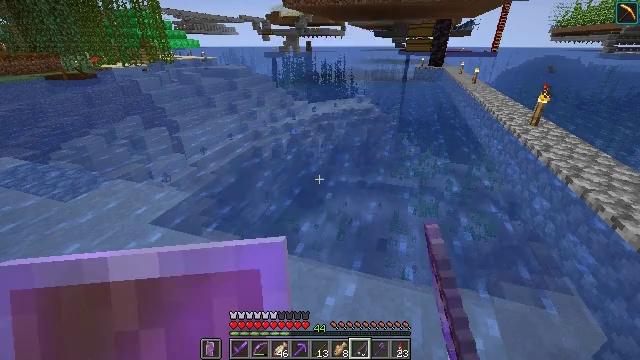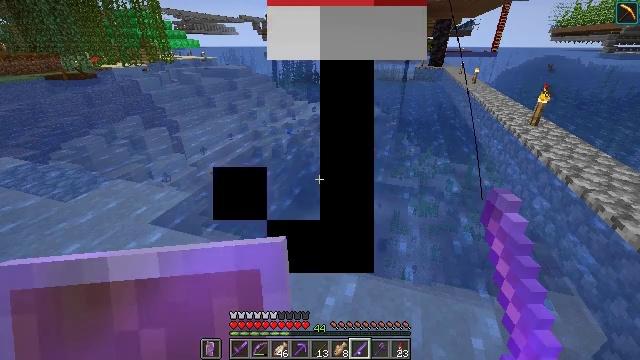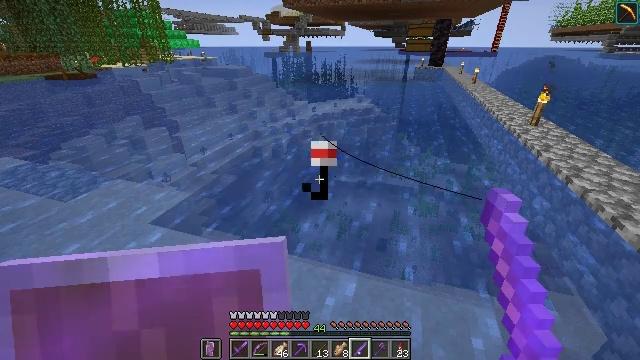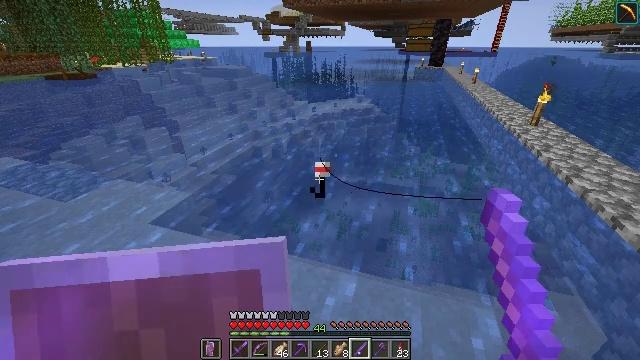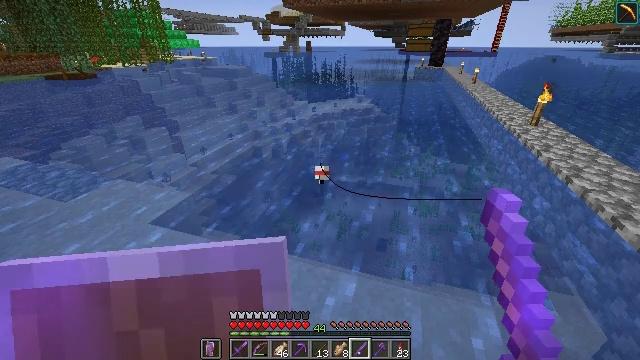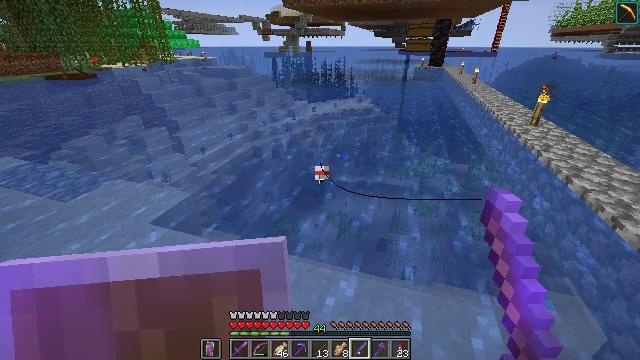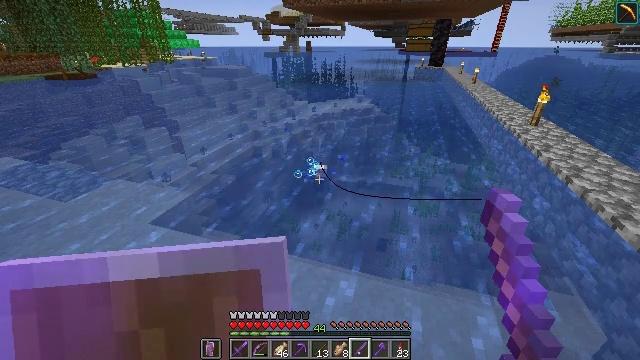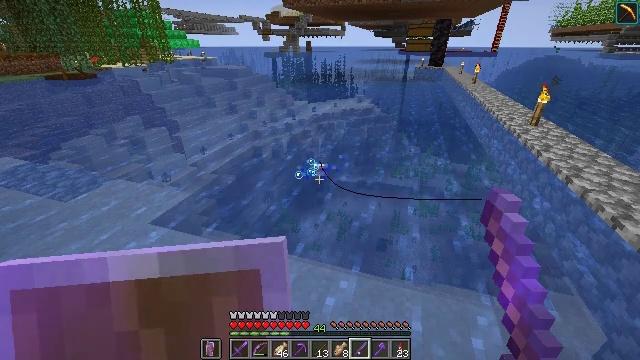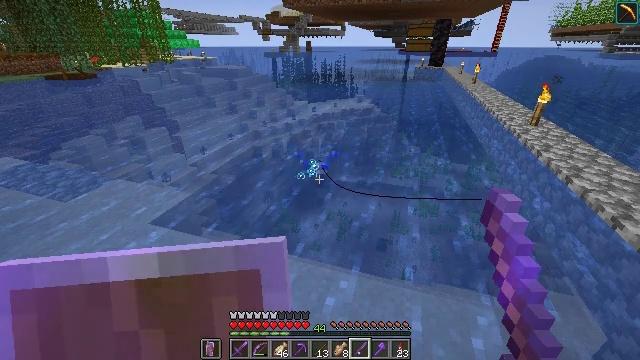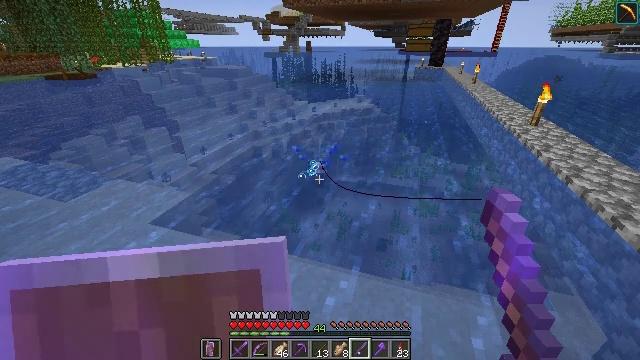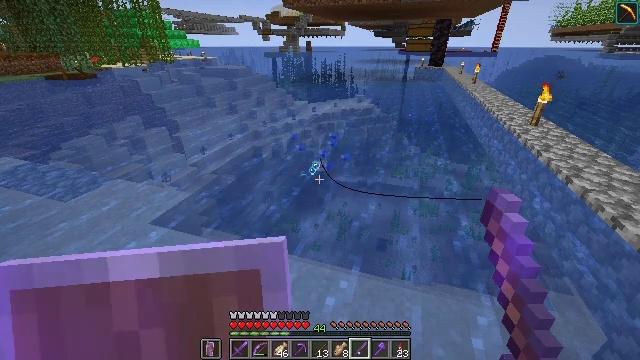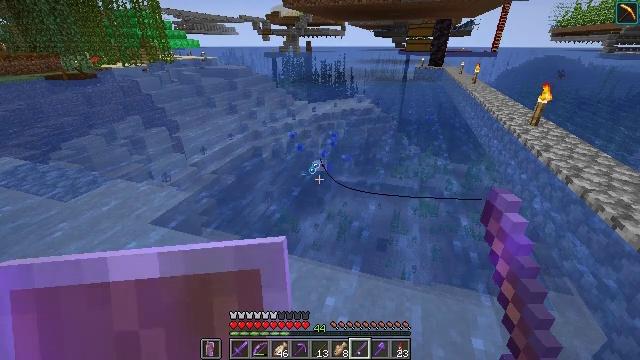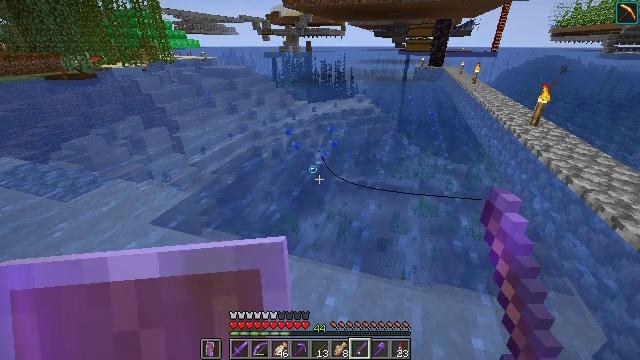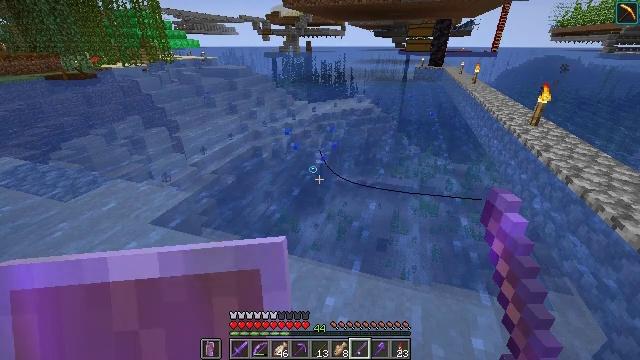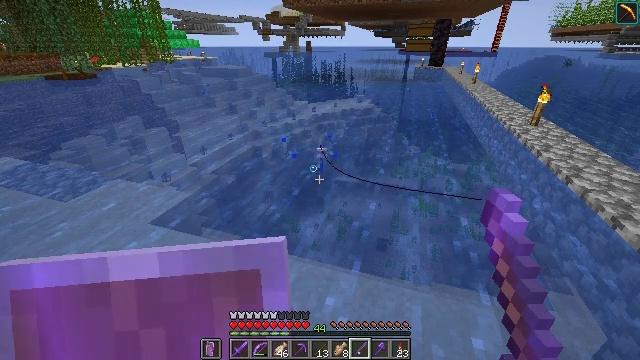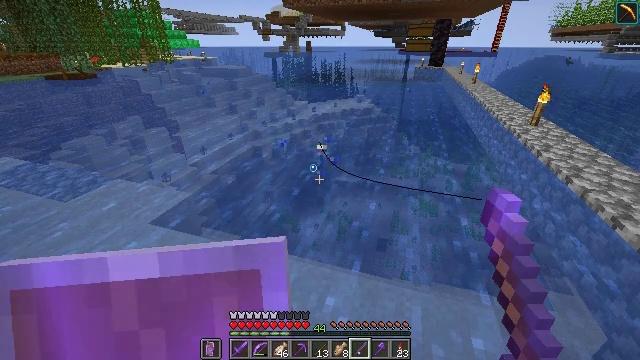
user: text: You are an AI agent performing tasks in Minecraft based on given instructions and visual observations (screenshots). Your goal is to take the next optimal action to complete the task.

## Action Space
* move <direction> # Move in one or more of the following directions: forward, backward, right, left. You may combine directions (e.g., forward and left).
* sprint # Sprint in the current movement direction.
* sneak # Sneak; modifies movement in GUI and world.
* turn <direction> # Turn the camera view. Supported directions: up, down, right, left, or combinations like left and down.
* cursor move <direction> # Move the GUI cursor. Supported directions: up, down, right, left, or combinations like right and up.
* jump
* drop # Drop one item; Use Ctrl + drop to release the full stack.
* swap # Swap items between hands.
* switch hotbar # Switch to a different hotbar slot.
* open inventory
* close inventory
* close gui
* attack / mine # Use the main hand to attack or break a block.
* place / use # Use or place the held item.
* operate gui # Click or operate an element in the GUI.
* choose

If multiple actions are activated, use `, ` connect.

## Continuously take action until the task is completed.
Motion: motion action
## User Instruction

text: craft item soul torch
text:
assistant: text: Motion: no_op
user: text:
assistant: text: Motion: no_op
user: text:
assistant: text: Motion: no_op
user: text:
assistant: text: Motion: no_op
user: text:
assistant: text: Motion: no_op
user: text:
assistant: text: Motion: no_op
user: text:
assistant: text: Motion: no_op
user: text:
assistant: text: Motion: no_op
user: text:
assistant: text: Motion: no_op
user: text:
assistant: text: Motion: no_op
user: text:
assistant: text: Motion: no_op
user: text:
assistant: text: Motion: no_op
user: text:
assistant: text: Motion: no_op
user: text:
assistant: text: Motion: no_op
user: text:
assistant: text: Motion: no_op
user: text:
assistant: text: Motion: no_op
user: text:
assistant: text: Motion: no_op
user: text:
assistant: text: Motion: no_op
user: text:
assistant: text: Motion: no_op
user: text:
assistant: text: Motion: no_op
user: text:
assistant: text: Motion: no_op
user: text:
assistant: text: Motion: no_op
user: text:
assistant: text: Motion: no_op
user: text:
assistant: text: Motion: no_op
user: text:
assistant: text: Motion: no_op
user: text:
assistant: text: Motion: no_op
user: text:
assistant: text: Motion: no_op
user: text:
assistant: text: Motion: no_op
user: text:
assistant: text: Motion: no_op
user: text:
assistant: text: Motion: no_op